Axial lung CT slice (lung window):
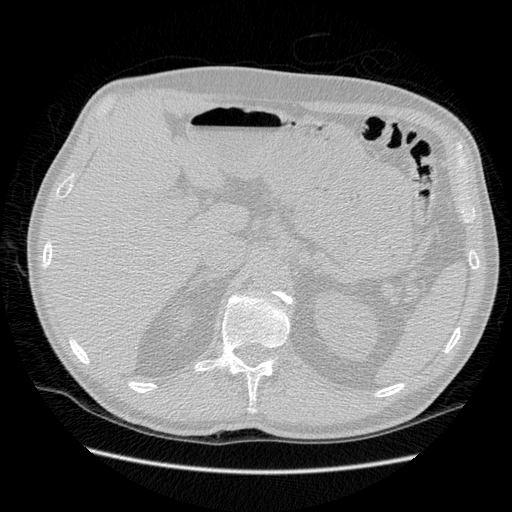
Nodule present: no